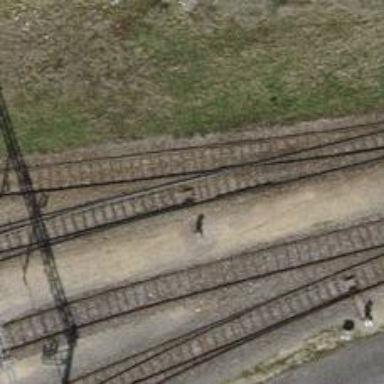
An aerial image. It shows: Railway switch.